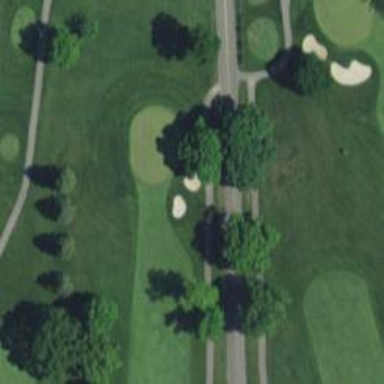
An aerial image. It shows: View of golf hole.